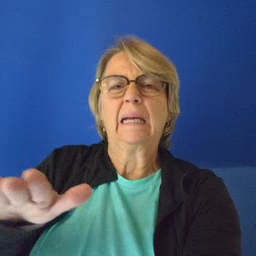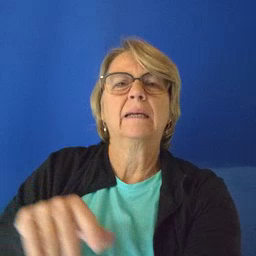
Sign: clean